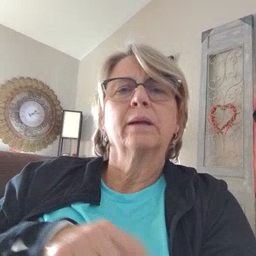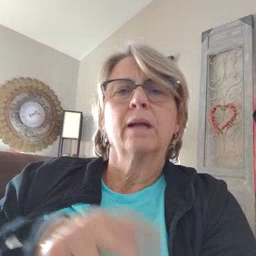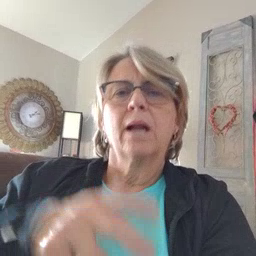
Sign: ride